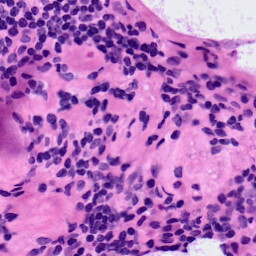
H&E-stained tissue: LymphNode